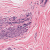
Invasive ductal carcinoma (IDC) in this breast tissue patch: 0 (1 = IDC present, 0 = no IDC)